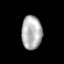
Tissue: prostate
Cell type: T cells
Senescence score: 0.3179
Nuclear area (px): 670
Mean DAPI intensity: 178.736